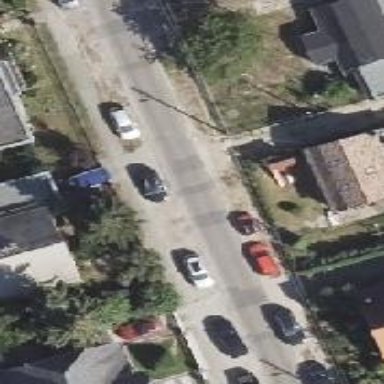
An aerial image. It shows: Residential road with asphalt surface. There are sidewalks on both sides of the road.